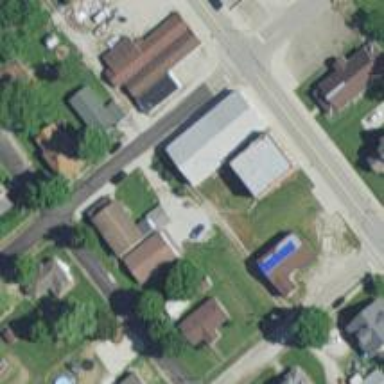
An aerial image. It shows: Alley classified as service road.